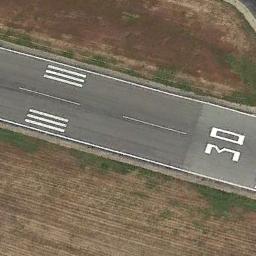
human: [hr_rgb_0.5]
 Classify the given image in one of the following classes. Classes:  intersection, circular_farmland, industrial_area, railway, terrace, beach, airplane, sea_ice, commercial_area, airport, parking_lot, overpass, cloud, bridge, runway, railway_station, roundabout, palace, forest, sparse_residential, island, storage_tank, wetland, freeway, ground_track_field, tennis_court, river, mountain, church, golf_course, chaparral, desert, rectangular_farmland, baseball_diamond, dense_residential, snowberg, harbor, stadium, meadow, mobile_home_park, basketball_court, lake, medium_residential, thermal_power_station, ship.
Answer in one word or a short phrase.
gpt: runway